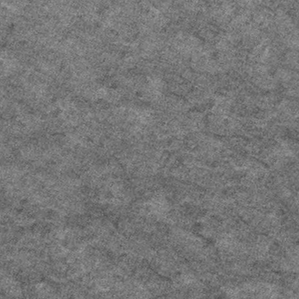
Label: frost